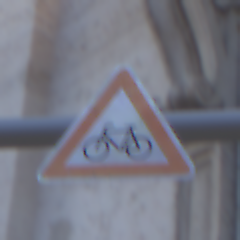
Verkehrszeichen: RadverkehrRechts
Umgebung: Outdoor, Urban
Tageszeit: SunriseSunset
Wetter: Clear
Licht: Natural
Jahreszeit: NotSpecified
Kontrast: MediumContrast